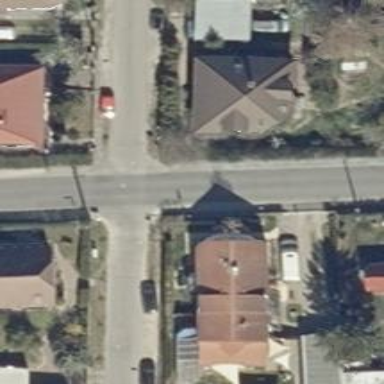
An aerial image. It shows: Smooth asphalt road in residential area.